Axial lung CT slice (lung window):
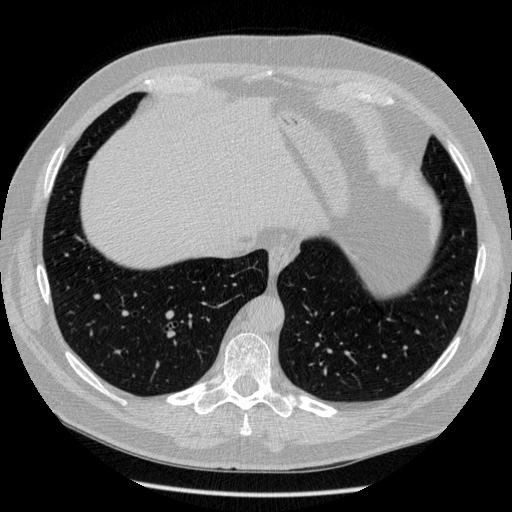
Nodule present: no